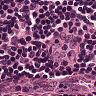
Metastatic tissue present: no